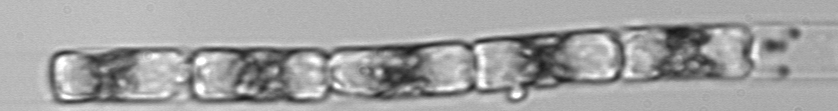
Label: Guinardia_delicatula_TAG_internal_parasite